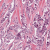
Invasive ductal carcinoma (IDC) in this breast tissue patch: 1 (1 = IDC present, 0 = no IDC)